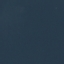
Label: SeaLake